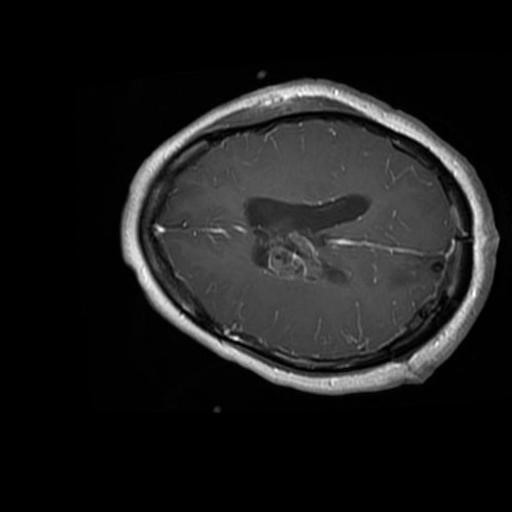
Label: brain_glioma